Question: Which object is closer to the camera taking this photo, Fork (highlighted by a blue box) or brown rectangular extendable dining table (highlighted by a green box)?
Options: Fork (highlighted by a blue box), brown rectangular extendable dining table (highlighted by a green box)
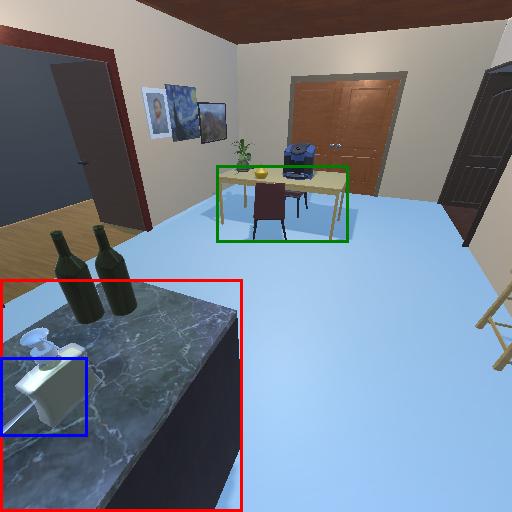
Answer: Fork (highlighted by a blue box)